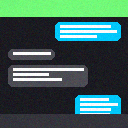
Screen state: on